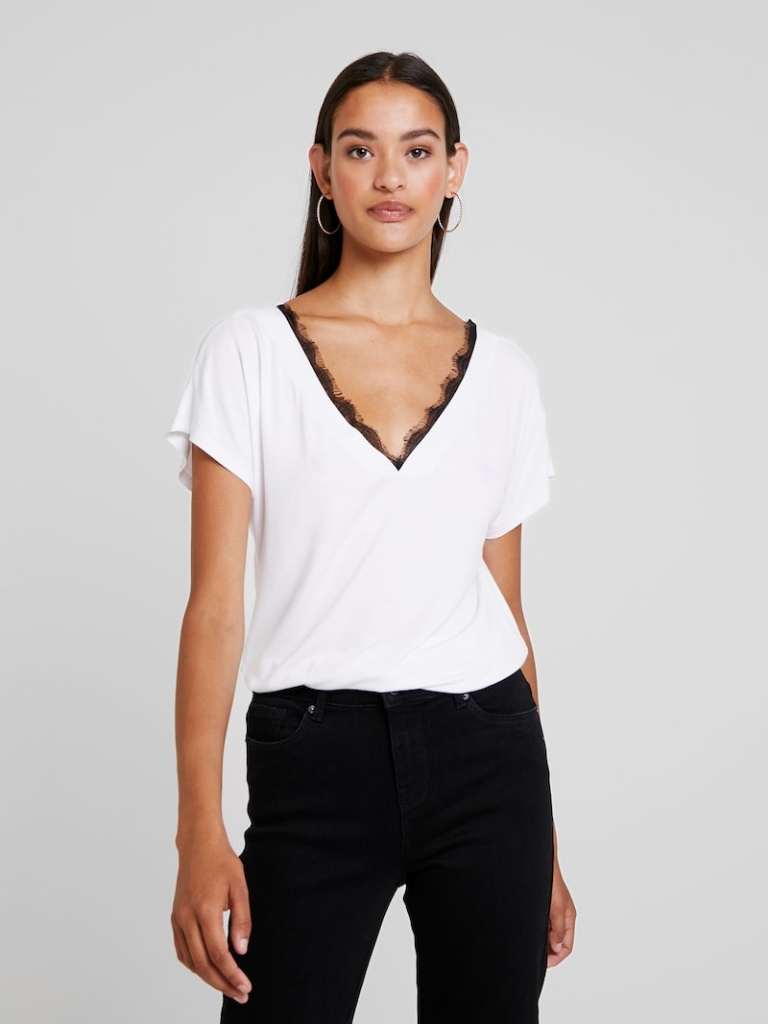
cotton relaxed short sleeve hip length French Tucked v-neck t-shirt